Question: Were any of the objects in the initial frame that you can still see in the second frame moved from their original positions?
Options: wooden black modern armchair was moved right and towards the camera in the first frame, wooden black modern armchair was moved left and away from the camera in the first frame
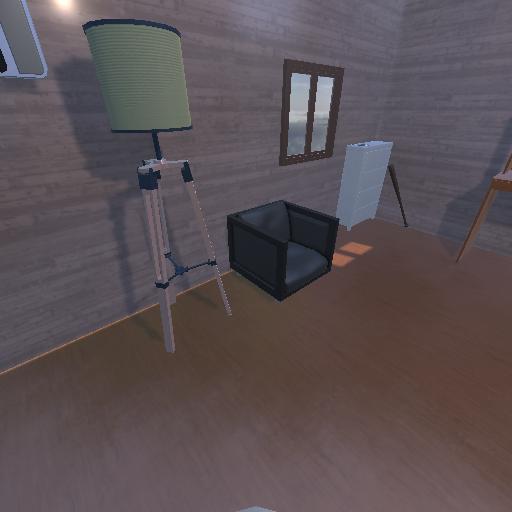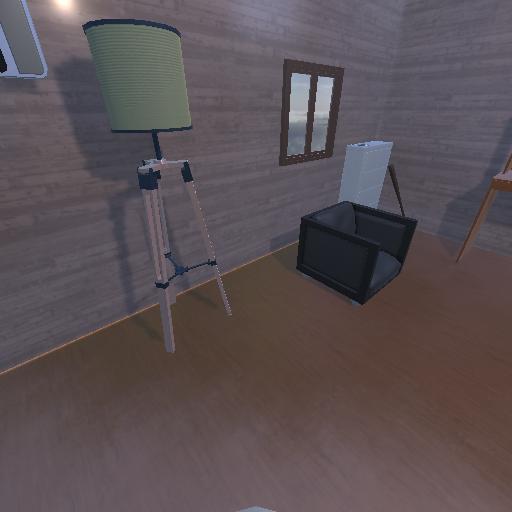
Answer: wooden black modern armchair was moved right and towards the camera in the first frame